Field crop: tomato
Growth stage: 1
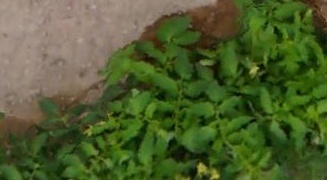
Species: tomato